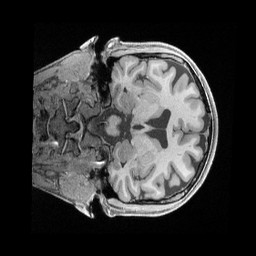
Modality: T1w
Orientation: coronal
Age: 33
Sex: female
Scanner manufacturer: siemens
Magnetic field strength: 3 T
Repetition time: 2.4 s
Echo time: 0.00241 s